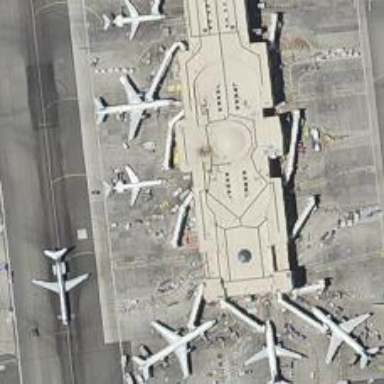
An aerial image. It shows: Airport gate.